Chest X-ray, AP view. Patient: 64 years old, sex F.
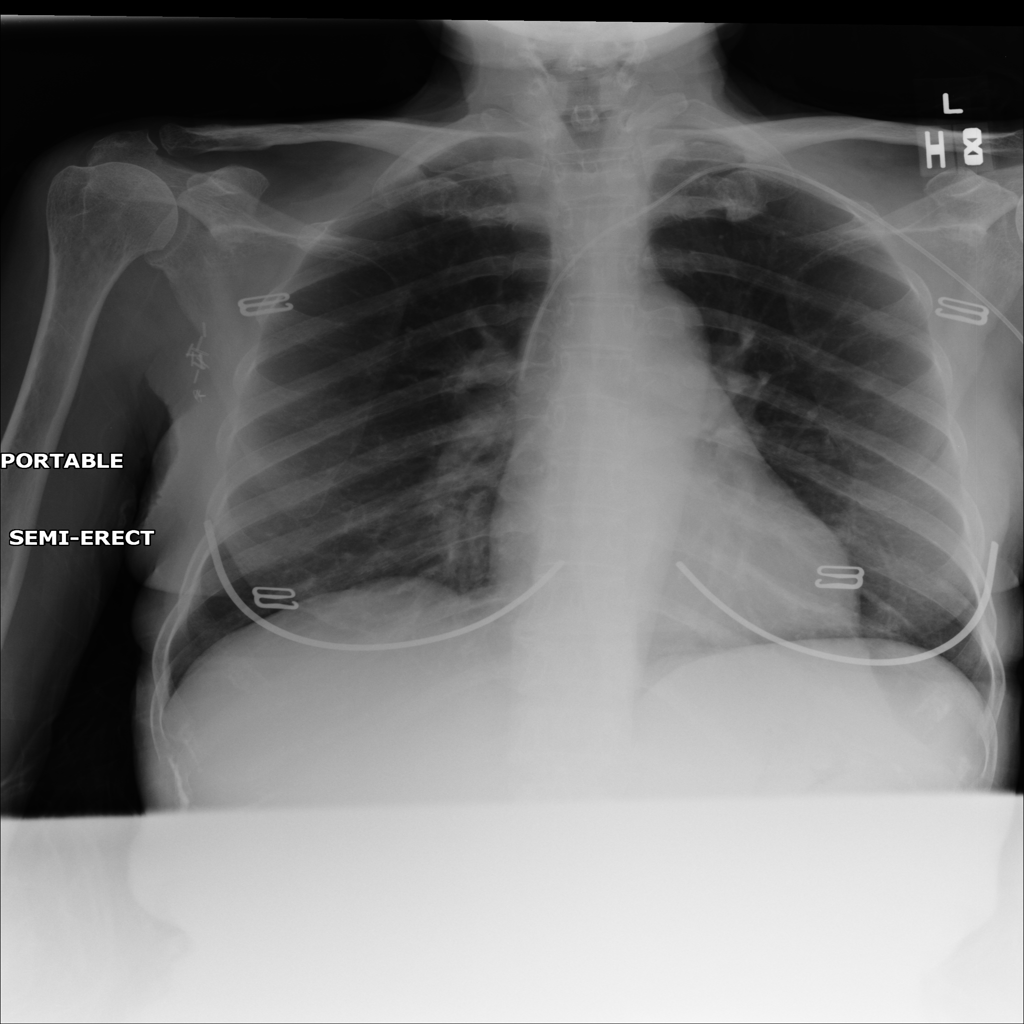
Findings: No Finding